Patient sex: F
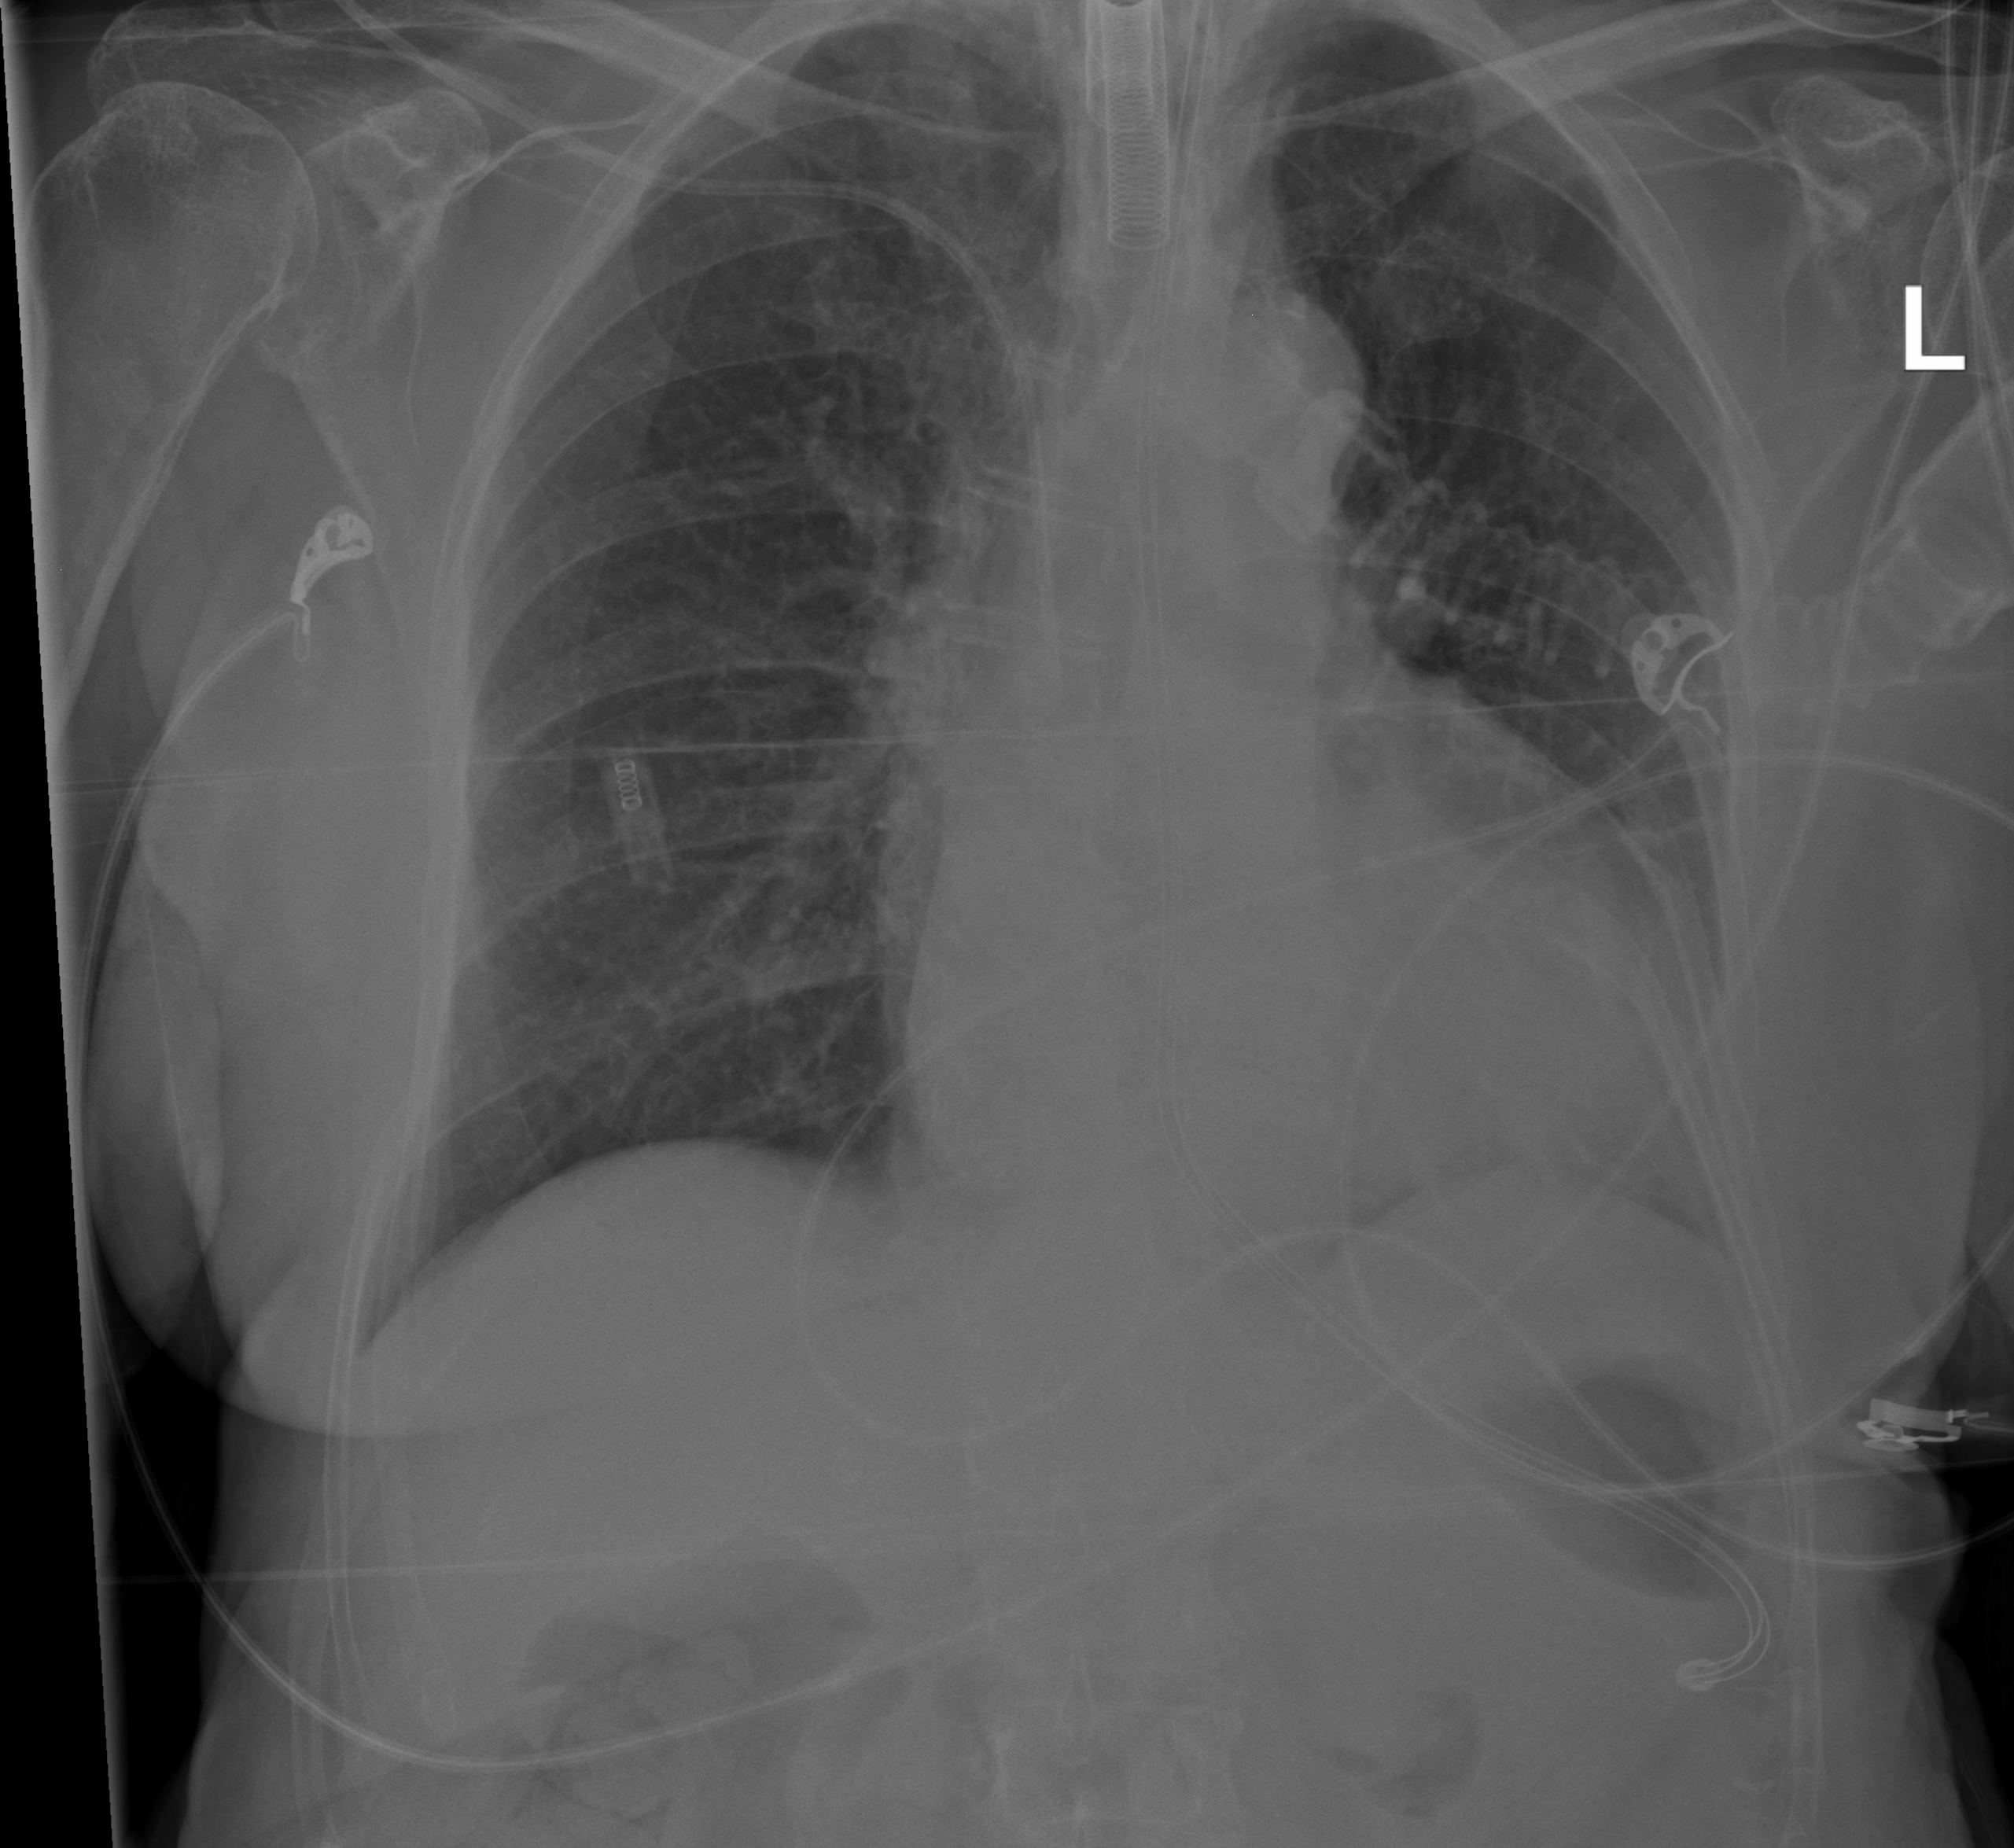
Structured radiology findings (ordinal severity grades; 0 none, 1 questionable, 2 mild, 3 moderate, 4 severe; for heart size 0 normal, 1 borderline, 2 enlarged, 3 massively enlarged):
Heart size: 1
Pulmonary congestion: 0
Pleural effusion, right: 0
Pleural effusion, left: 0
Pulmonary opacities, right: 2
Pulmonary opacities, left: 0
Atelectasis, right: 2
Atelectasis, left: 0